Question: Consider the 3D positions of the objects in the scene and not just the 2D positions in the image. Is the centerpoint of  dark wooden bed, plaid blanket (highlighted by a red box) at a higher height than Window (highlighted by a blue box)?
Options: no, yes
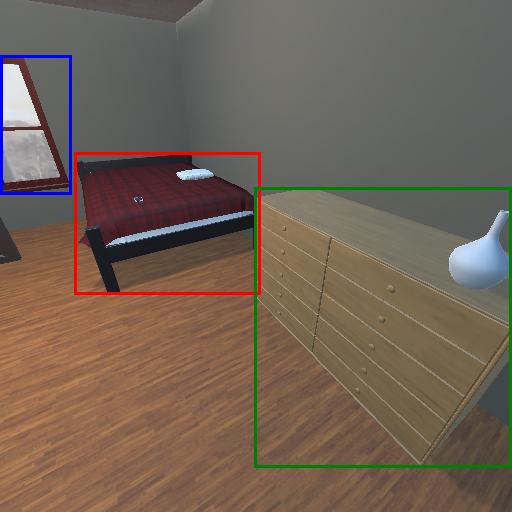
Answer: no